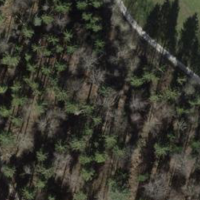
EUNIS habitat code: 41
Species observed at this site:
Cardamine pratensis
Cardamine heptaphylla
Tussilago farfara